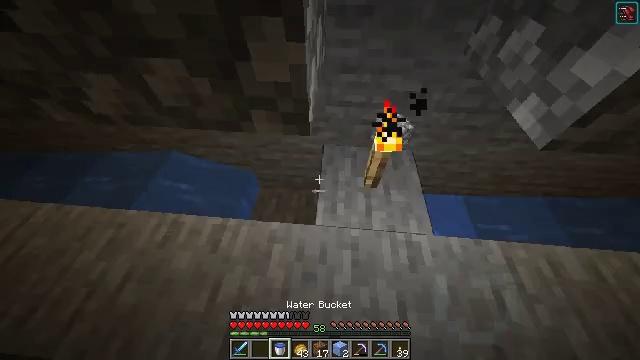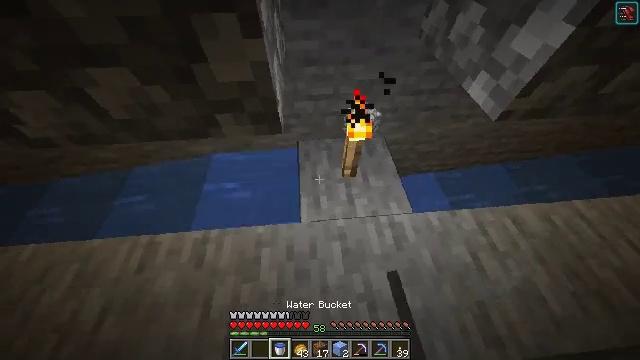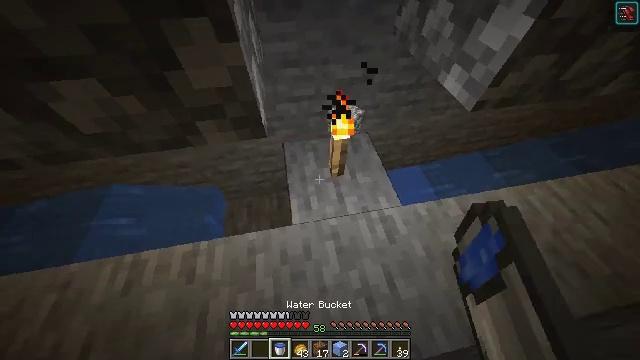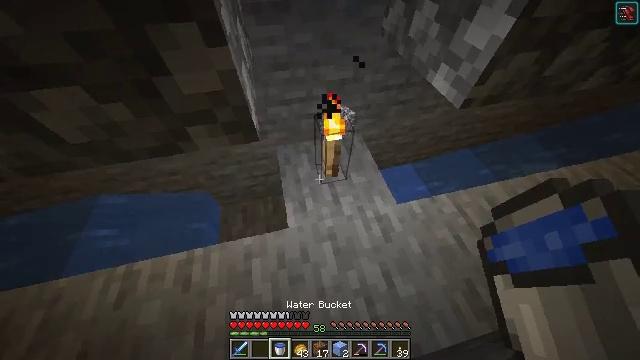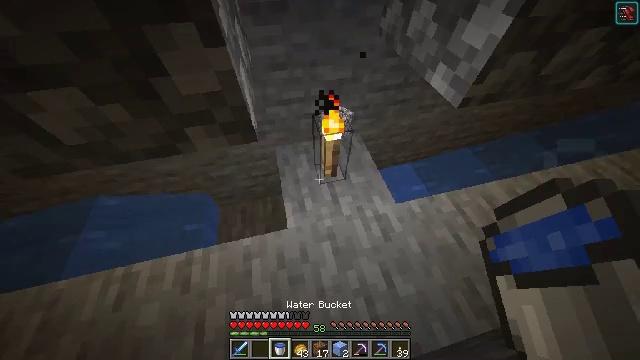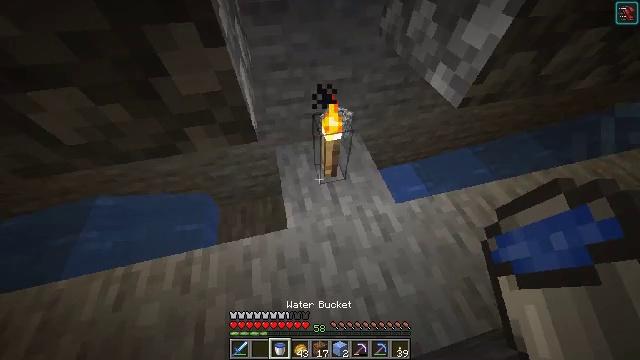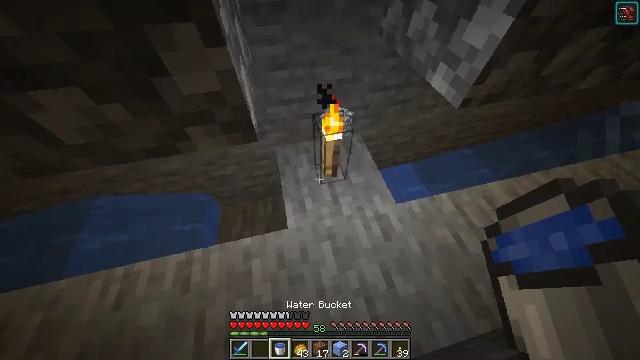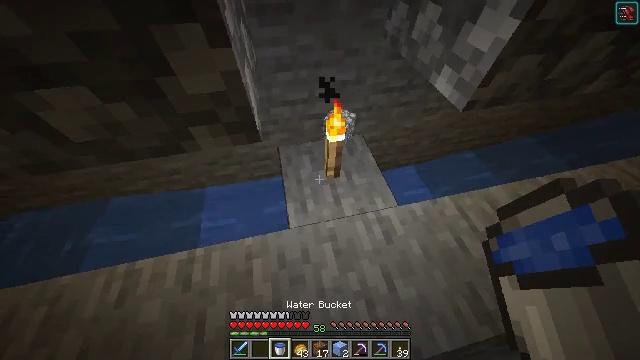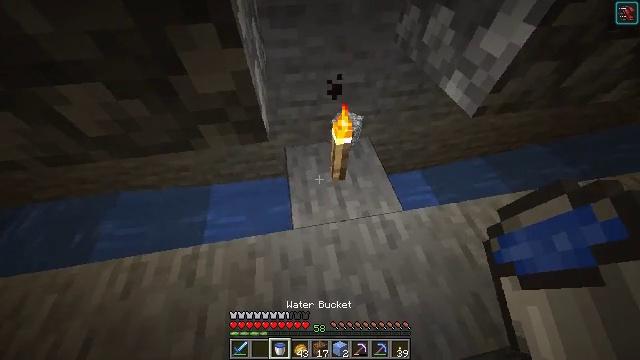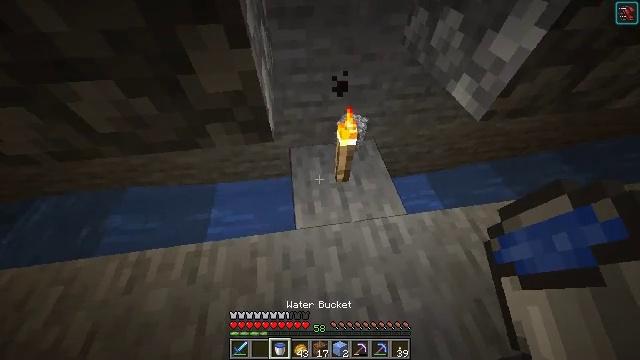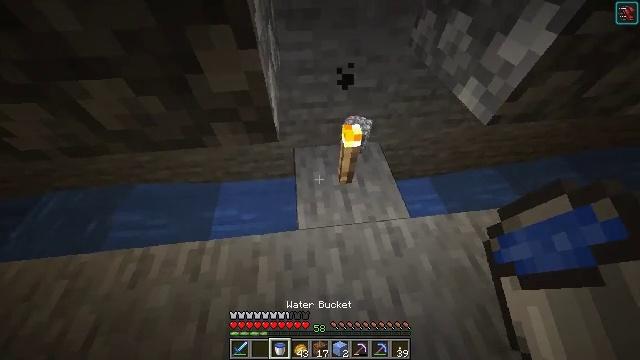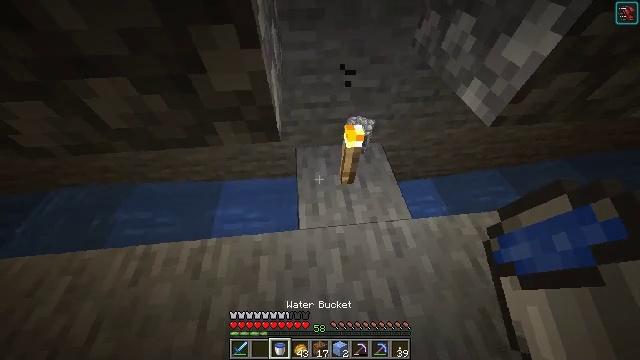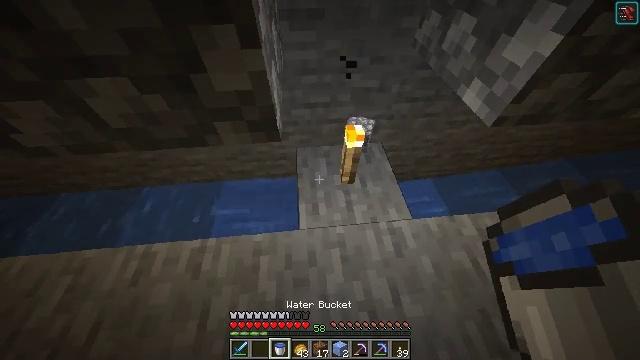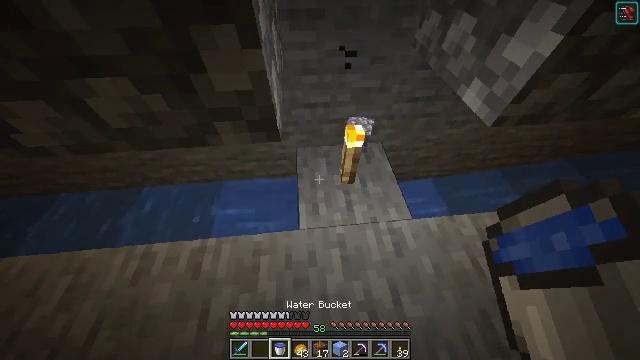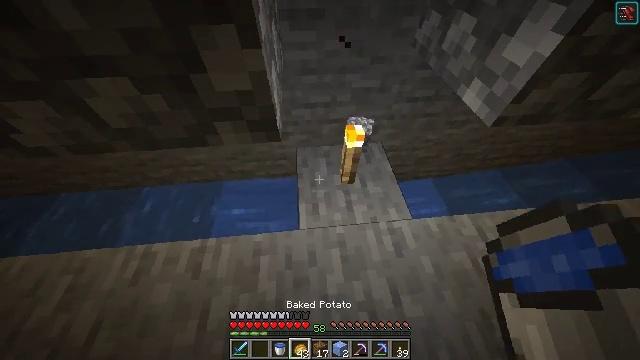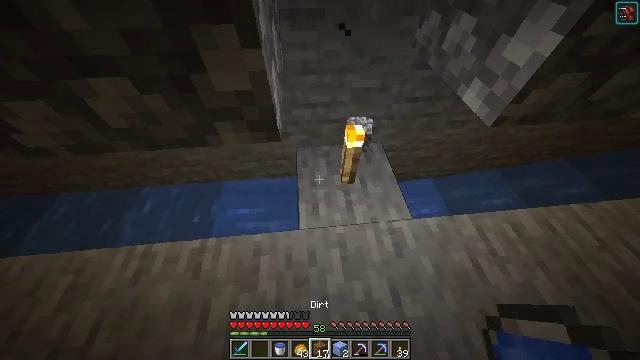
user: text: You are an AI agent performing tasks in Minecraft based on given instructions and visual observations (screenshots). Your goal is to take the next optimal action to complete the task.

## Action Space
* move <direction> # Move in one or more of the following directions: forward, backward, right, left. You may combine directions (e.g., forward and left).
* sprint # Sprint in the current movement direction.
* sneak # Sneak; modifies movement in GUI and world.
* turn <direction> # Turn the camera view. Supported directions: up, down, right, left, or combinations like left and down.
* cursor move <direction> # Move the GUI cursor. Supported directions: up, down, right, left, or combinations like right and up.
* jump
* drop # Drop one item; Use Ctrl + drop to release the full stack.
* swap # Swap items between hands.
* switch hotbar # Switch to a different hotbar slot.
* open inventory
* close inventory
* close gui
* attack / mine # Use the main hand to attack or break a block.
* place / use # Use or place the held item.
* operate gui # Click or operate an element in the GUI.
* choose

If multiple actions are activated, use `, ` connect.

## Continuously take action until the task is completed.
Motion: motion action
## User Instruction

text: Remove the stone slab from the ground.
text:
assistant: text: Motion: turn right and down
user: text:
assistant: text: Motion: turn right
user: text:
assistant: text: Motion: turn right
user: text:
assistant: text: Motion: no_op
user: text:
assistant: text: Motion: no_op
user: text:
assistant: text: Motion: no_op
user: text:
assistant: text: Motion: turn left
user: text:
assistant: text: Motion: turn left
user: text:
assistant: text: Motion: turn left
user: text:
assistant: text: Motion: turn left
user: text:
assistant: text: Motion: no_op
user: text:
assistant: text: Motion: no_op
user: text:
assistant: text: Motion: no_op
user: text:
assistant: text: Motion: no_op
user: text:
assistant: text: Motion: no_op
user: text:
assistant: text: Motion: no_op
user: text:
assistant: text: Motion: no_op
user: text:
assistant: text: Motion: no_op
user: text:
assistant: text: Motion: no_op
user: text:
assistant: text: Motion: no_op
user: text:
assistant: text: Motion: no_op
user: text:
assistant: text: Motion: no_op
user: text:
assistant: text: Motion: no_op
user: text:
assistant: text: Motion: no_op
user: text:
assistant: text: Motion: no_op
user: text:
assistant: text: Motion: turn left
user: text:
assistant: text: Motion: turn left
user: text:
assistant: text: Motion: no_op
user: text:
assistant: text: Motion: attack / mine
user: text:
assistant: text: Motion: attack / mine